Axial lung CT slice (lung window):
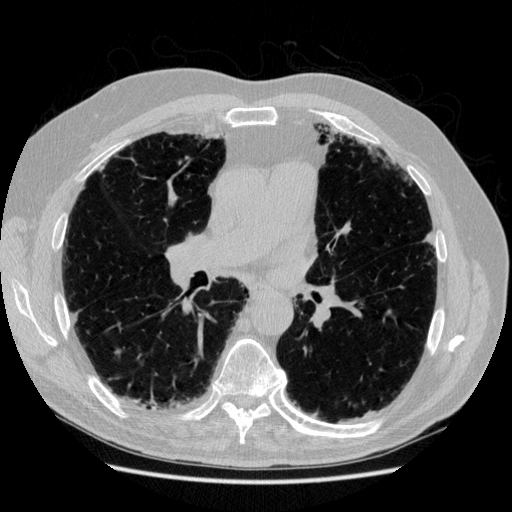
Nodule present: no